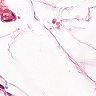
Metastatic tissue present: no